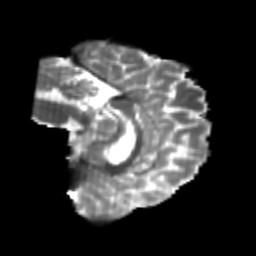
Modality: T2w
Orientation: sagittal
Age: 20
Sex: female
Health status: healthy
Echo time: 0.074 s